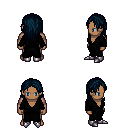
a pixel art fantasy rpg character, male body template, human, dark skin, gray robe, metal pants, raven long hairstyle, metal boots, four views (front, back, left, right), 2x2 character sprite sheet, small pixel art, hard edges, no anti-aliasing